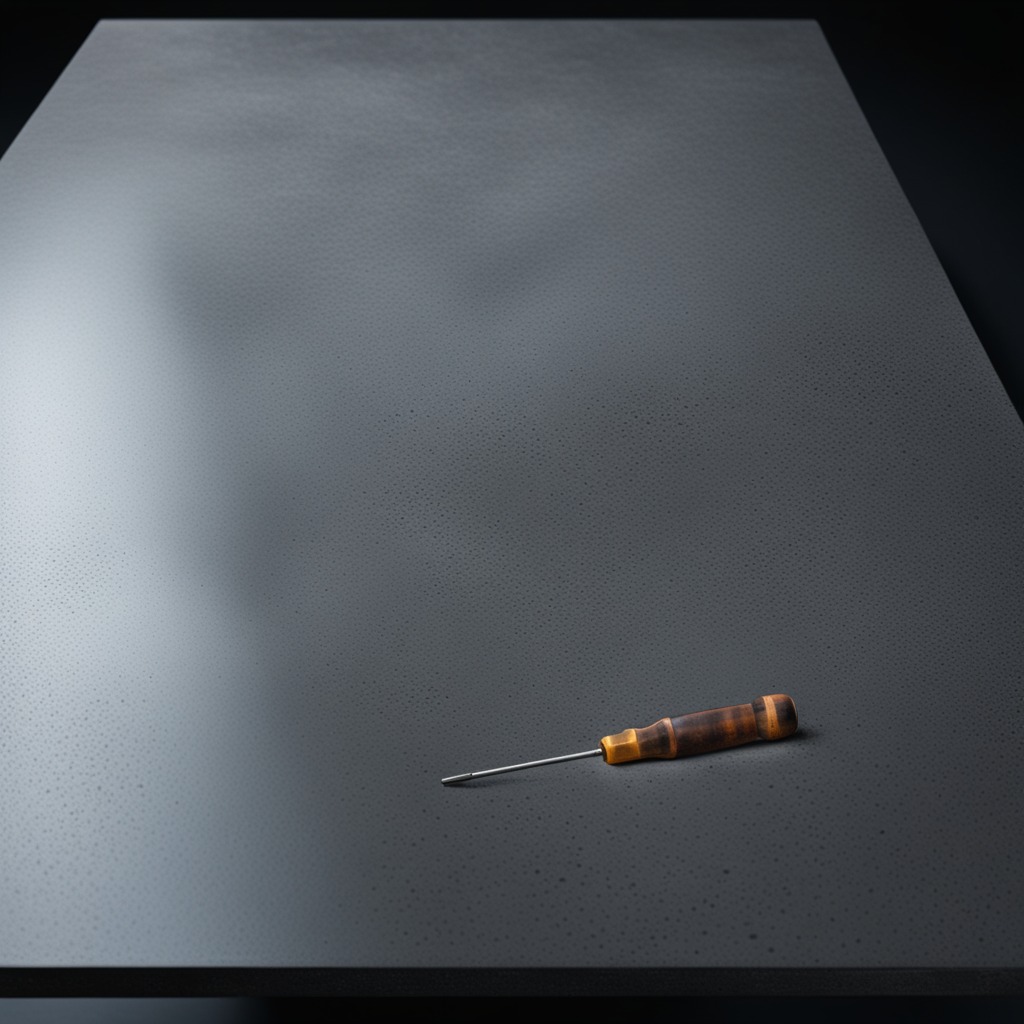
A screwdriver lies on the clean granite table inside a workshop at night dim ambient light soft shadows worn but